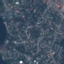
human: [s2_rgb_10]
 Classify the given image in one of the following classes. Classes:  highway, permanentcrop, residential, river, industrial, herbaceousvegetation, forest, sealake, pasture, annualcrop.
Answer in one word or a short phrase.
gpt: Residential